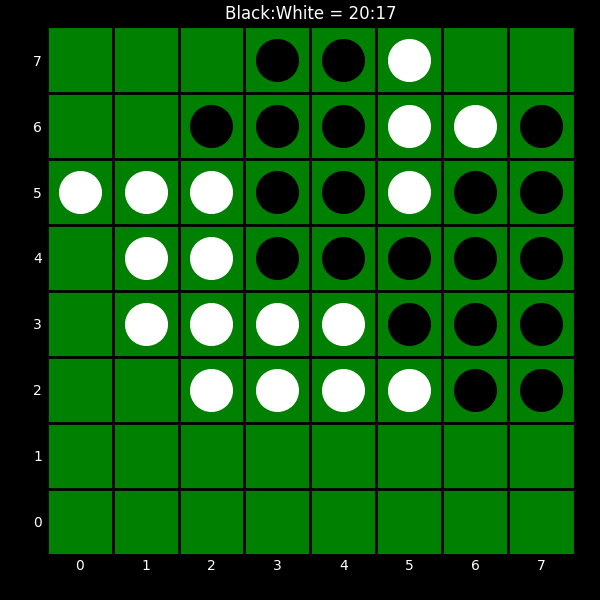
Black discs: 20
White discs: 17